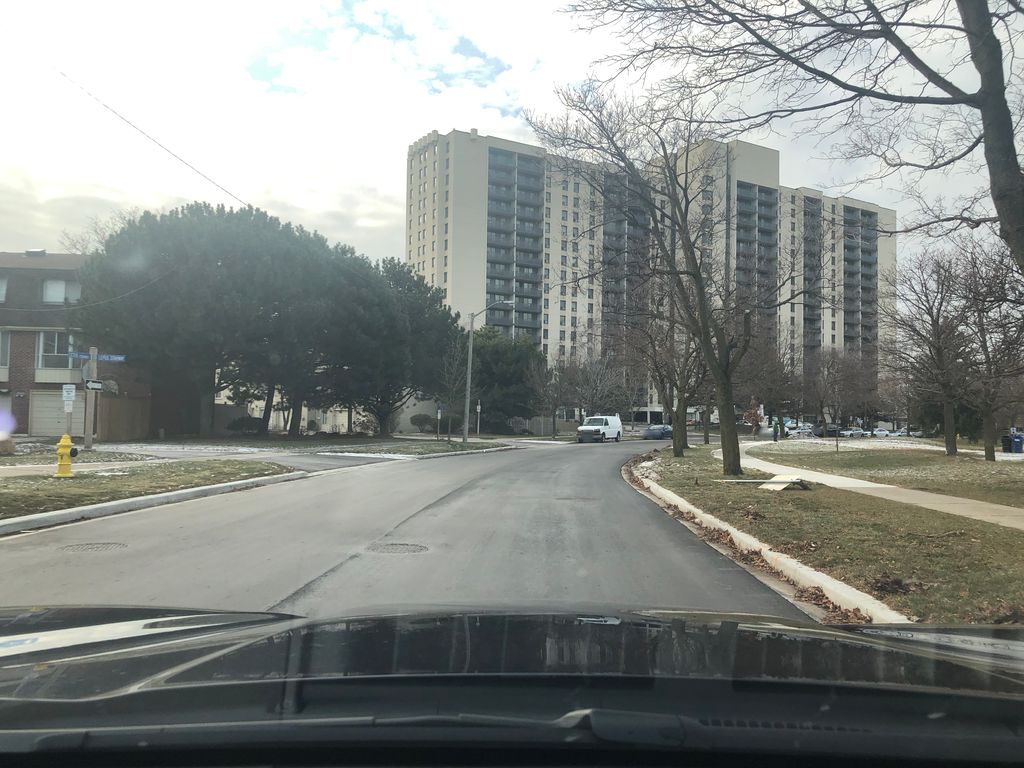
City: toronto